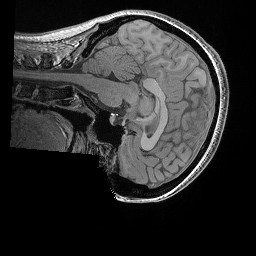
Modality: T1w
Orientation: sagittal
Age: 21
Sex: female
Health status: healthy
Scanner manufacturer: siemens
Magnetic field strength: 3 T
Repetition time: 0.02 s
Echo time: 0.00492 s